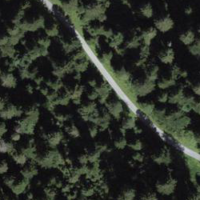
EUNIS habitat code: 43
Species observed at this site:
Petasites albus